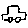
Label: car